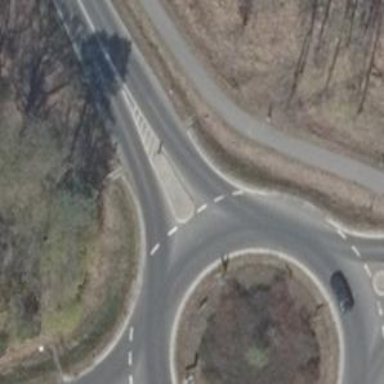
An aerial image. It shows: Secondary road with asphalt surface.